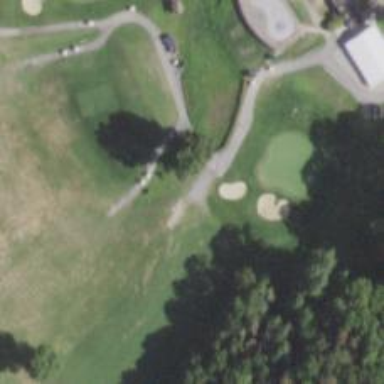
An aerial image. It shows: Path for both roads and golfers.